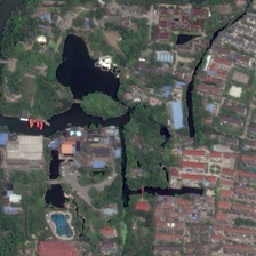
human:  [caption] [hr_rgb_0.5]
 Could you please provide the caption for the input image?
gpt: There are many residential areas near the park.

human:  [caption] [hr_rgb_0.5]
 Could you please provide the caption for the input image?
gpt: There's a lot of residential areas around the park.

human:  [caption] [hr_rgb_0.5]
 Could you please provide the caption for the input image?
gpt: There are many residential areas near the park.

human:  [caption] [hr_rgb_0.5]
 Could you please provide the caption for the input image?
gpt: There's too much public space.

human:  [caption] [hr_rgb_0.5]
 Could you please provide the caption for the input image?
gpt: There are many residential areas around the park.